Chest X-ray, PA view. Patient: 14 years old, sex F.
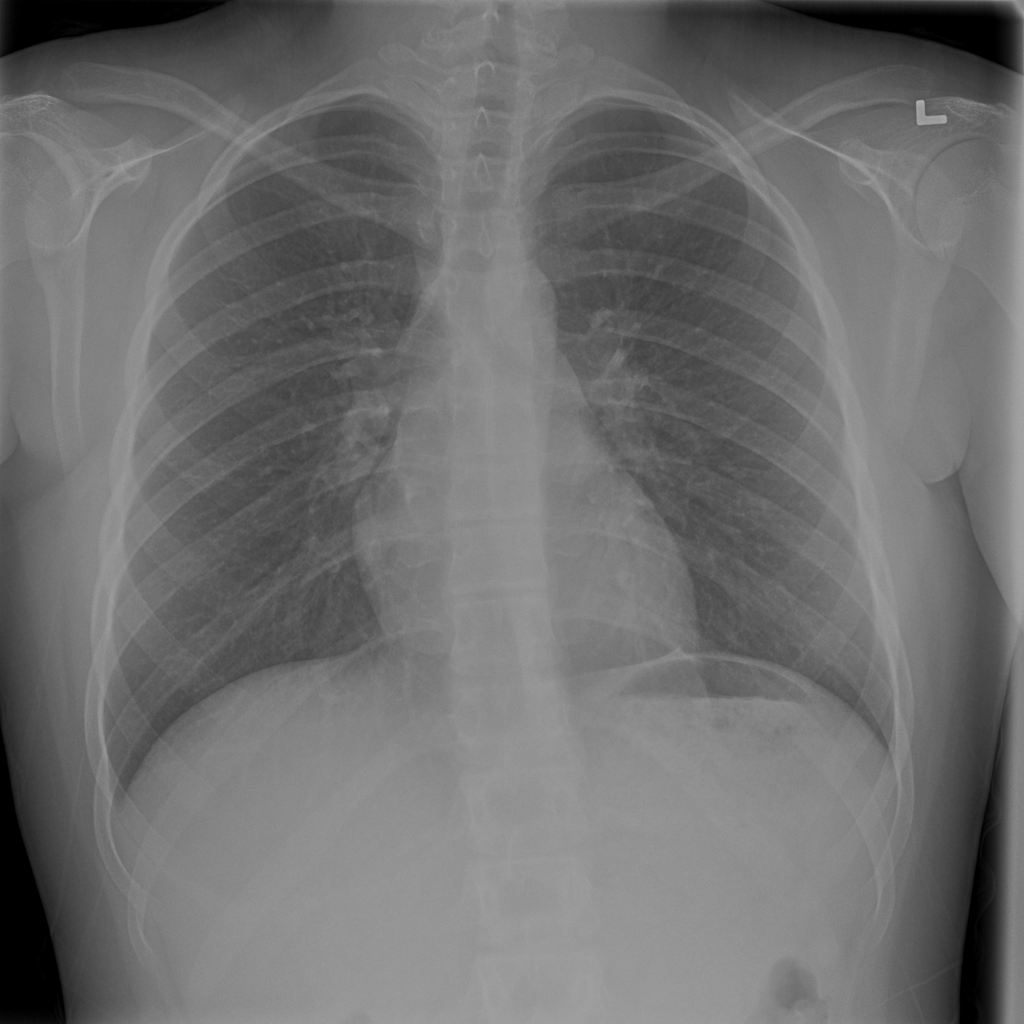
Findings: No Finding